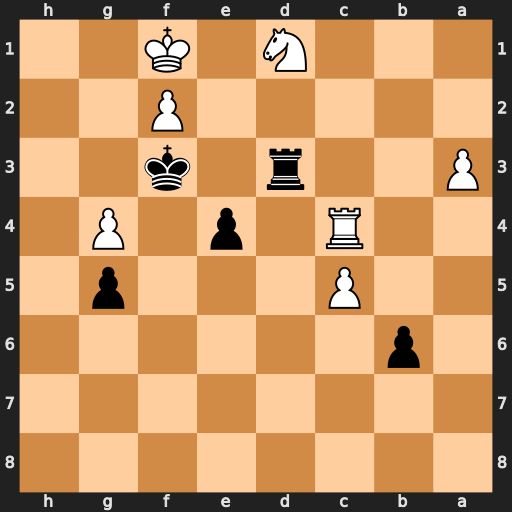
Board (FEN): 8/8/1p6/2P3p1/2R1p1P1/P2r1k2/5P2/3N1K2
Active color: b
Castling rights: -
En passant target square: -
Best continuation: Rxd1#